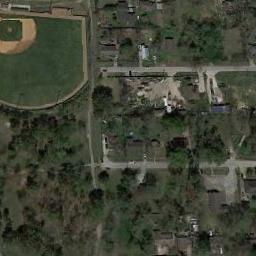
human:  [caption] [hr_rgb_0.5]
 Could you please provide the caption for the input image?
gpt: A baseball diamond is surrounded by many buildings and trees .

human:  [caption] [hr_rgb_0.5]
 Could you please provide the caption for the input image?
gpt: A baseball diamond on the lawn with some trees and some houses beside .

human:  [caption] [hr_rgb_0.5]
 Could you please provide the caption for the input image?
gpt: There is a baseball diamond in the grass among the roads, The houses and the forests .

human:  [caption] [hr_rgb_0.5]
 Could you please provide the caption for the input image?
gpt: There is a white house on the edge of the baseball field .

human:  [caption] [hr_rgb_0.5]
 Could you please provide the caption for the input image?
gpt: Many trees are near the baseball diamond .